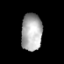
Tissue: prostate
Cell type: B cells
Senescence score: 0.702
Nuclear area (px): 758
Mean DAPI intensity: 171.972